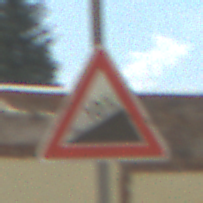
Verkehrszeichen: Steigung10
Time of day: Midday
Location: Outdoor (Suburban)
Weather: PartlyCloudy
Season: NotSpecified
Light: Natural